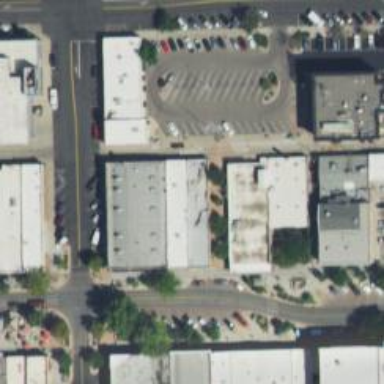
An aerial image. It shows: Parking space.